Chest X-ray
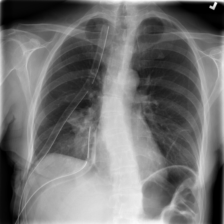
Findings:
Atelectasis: negative
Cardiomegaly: negative
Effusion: negative
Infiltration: negative
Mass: negative
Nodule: negative
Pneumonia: negative
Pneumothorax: negative
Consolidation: negative
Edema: negative
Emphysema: negative
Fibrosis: negative
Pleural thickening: negative
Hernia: negative